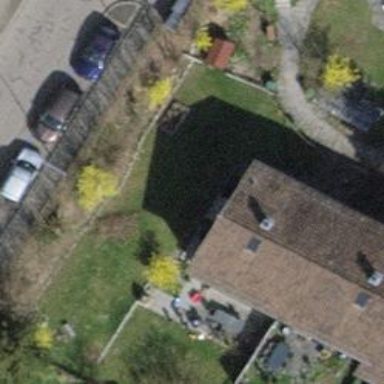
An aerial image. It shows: Semidetached house with gabled roof.